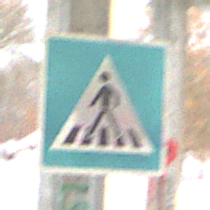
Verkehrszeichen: FussgaengerueberwegRechts
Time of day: MorningAfternoon
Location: Roofed (Suburban)
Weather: PartlyCloudy
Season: Winter
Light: Natural